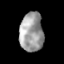
Tissue: skin
Cell type: Epithelial cells
Senescence score: 0.2722
Nuclear area (px): 904
Mean DAPI intensity: 157.897